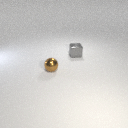
small brown metal sphere in front of small gray metal cube